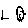
Label: bird